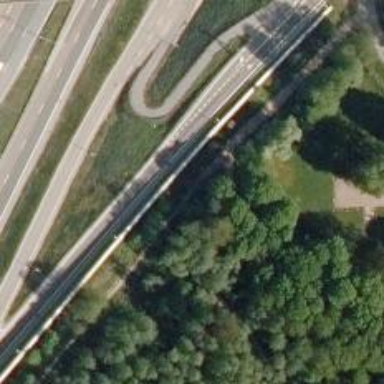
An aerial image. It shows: Path.